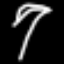
Label: palm tree